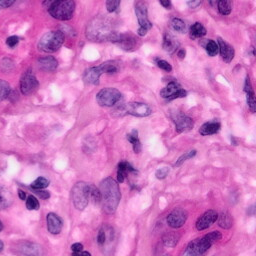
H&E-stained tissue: Pancreatic